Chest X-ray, PA view. Patient: 61 years old, sex M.
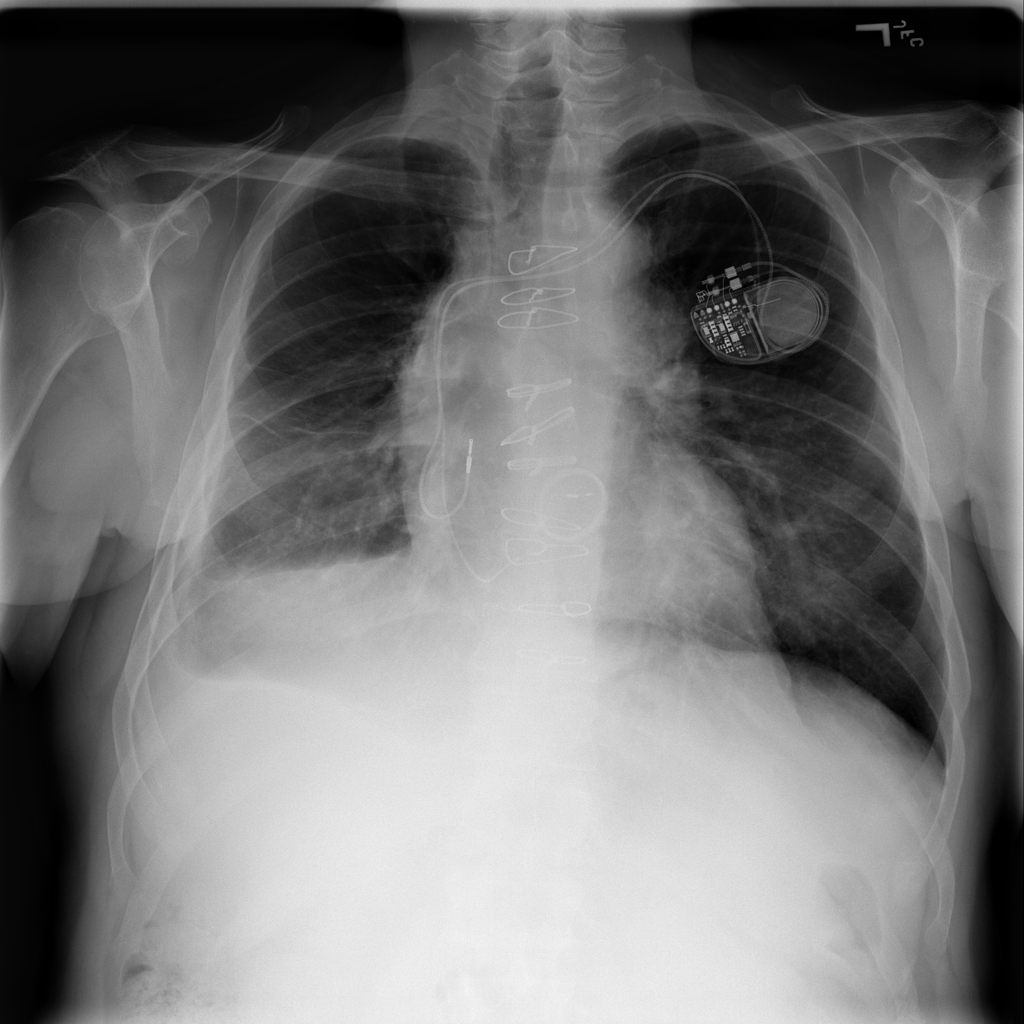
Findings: Atelectasis, Pleural_Thickening